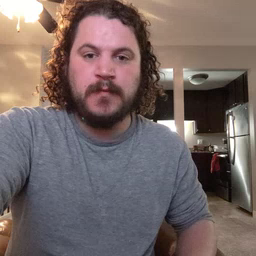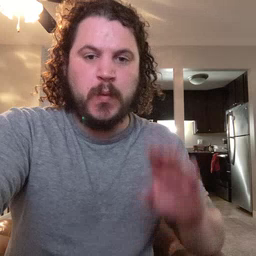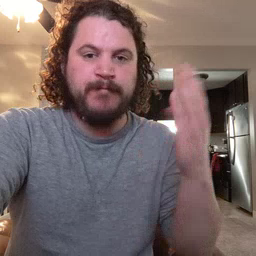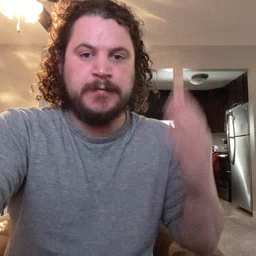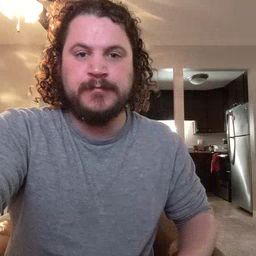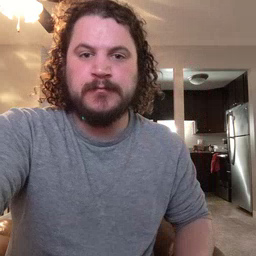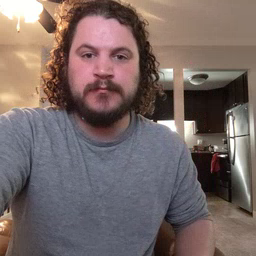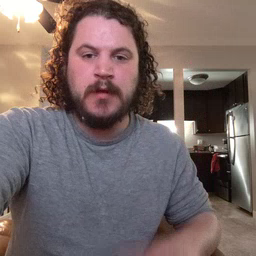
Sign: open